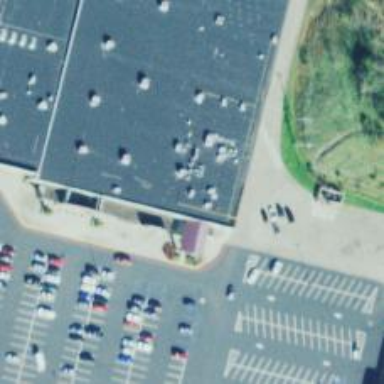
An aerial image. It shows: Healthcare clinic.